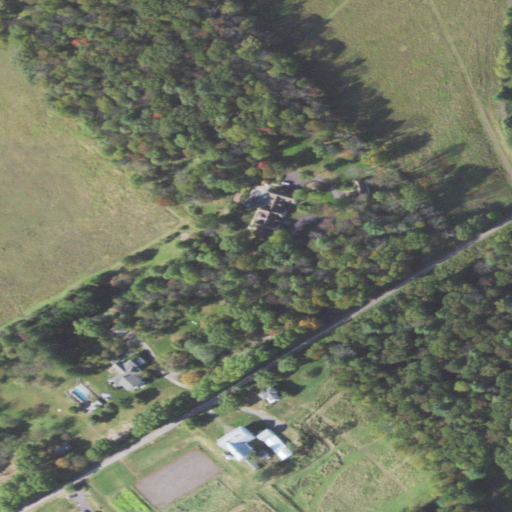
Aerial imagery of mountain in Pennsylvania named Friendship Hill containing pasture, deciduous forest, mixed forest, open development, and low intensity development